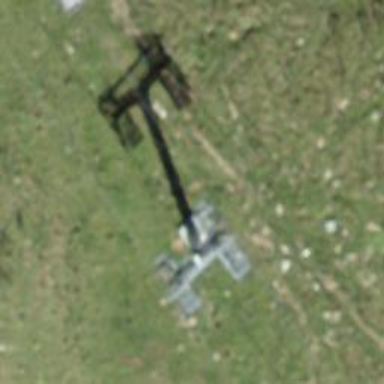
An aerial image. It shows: Pylon for aerialway.